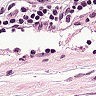
Metastatic tissue present: no